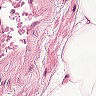
Metastatic tissue present: no